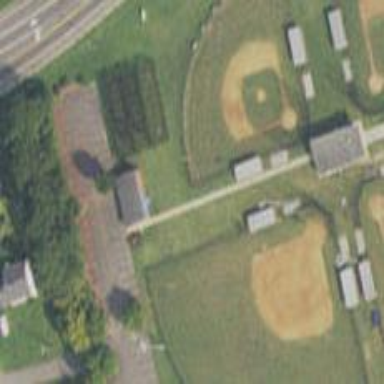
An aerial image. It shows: Chain link fence surrounding baseball pitch. There are player benches and T-ball diamond on the pitch.